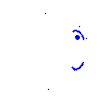
Particle: electron